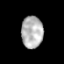
Tissue: prostate
Cell type: T cells
Senescence score: 0.3257
Nuclear area (px): 676
Mean DAPI intensity: 180.678